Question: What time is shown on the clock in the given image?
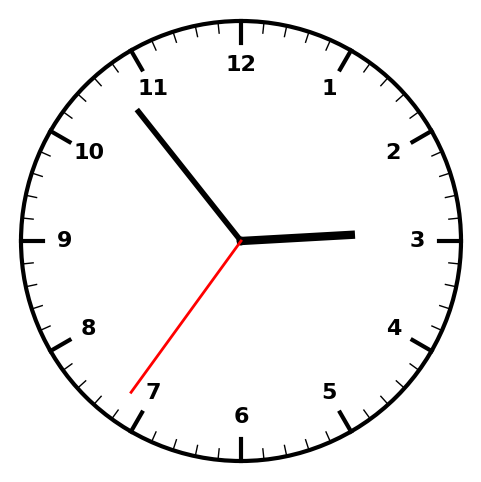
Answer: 02:53:36